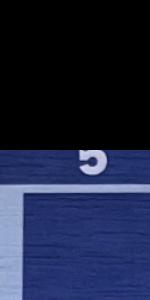
Label: Empty